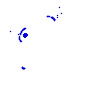
Particle: kaon